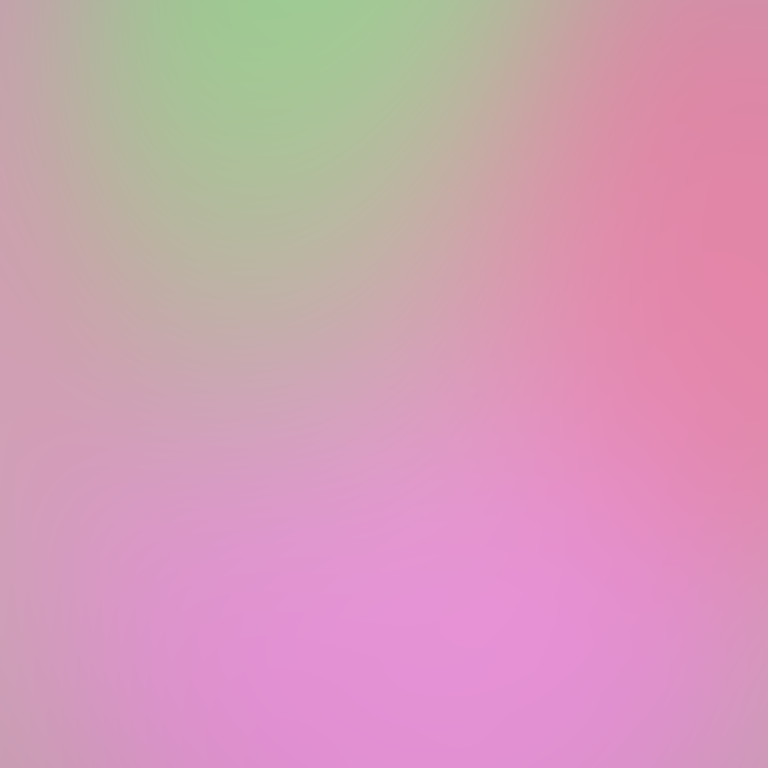
Abstract light effect, smooth blend from soft pink to gentle green, calm atmosphere, diffuse glow, no room, no furniture, no objects.